Question: I want to add dynamically input fields. Like

Is there a good component in 'PF' on how to add such a component?
Pls give me a hint on how you would develop it, cause I have no clue at the moment.
I really appreciate your answer.
My technology stack:
- - - - - -
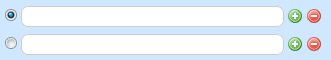
Answer: Maybe the following piece of code can help you out, I'm afraid there's not a component for this (at least to my knowledge):
'''
<h:form>
<ui:repeat value=#{bean.values}
var="value">
<h:inputText value="#{value}" />
<br />
</ui:repeat>
<h:commandButton value="Extend">
<f:ajax listener="#{bean.extend}"
process="@form"
render="@form" />
</h:commandButton>
<h:commandButton action="#{bean.submit}"
value="Save" />
</h:form>
'''
'''
@ManagedBean
@ViewScoped
public class Bean {
private List<String> values;
@PostConstruct
public void init() {
values = new ArrayList();
values.add("");
}
public void submit() {
// save values in database
}
public void extend() {
values.add("");
}
public void setValues(List<String> values) {
this.values = values;
}
public List<String> getValues() {
return values;
}
}
'''